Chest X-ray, PA view. Patient: 54 years old, sex M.
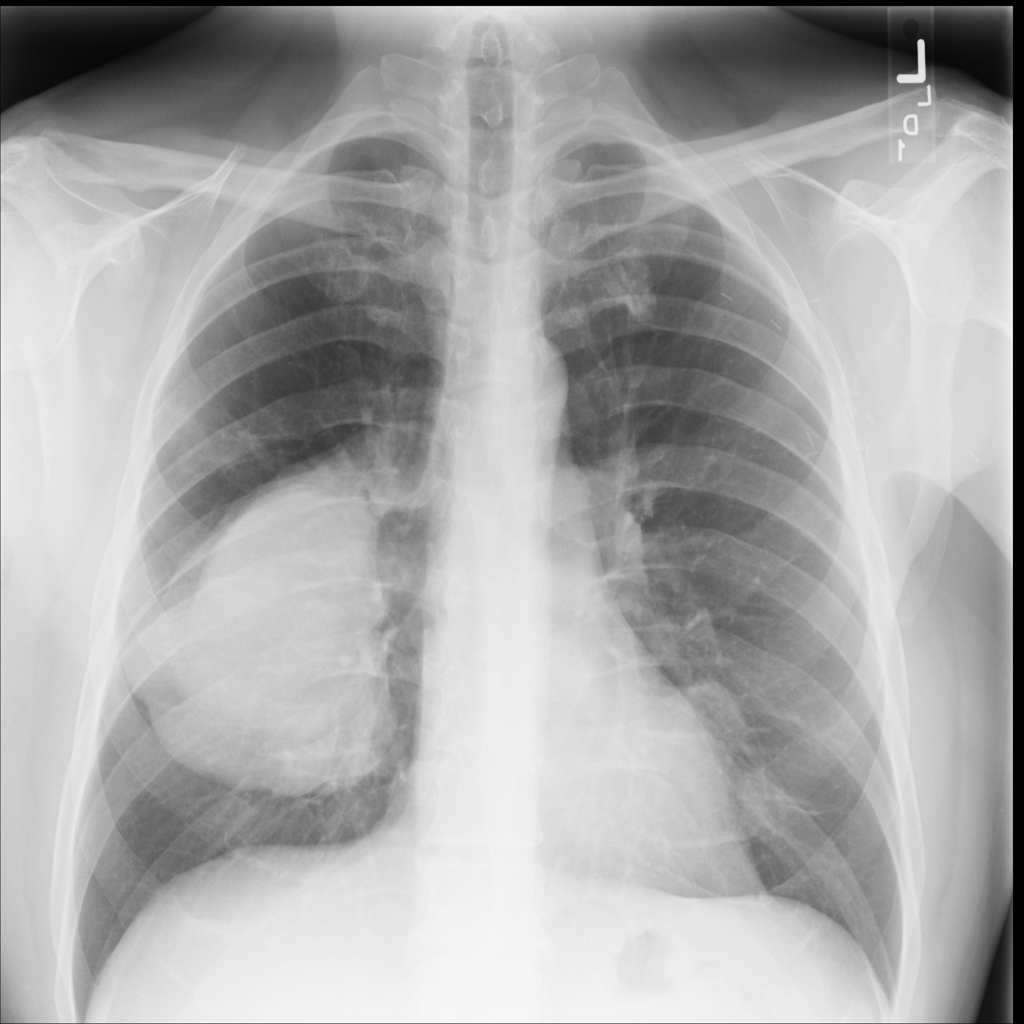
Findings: Nodule